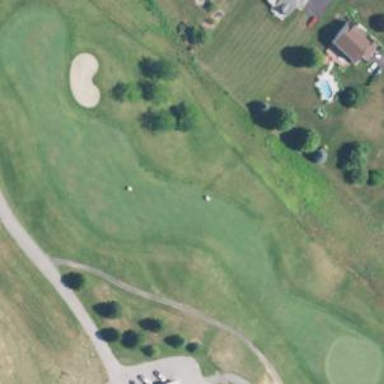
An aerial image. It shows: Grassy area designated as golf fairway.